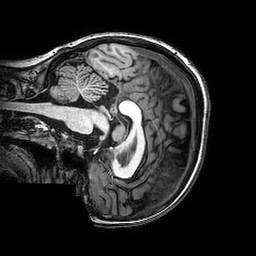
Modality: T1w
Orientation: sagittal
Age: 27
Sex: female
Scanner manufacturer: philips
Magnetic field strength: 3 T
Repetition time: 0.00817 s
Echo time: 0.00375 s